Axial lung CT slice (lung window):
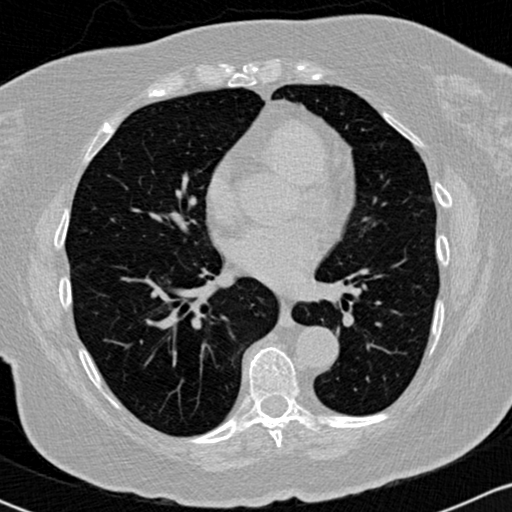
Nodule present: no